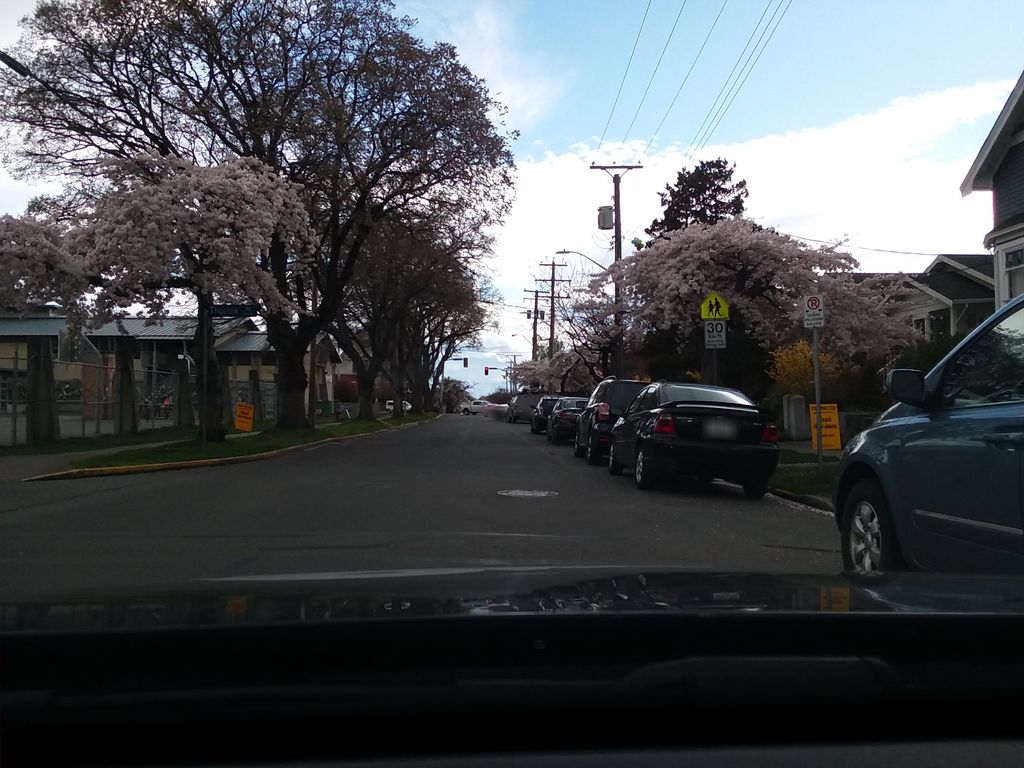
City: victoria